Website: walmart
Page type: billing-address
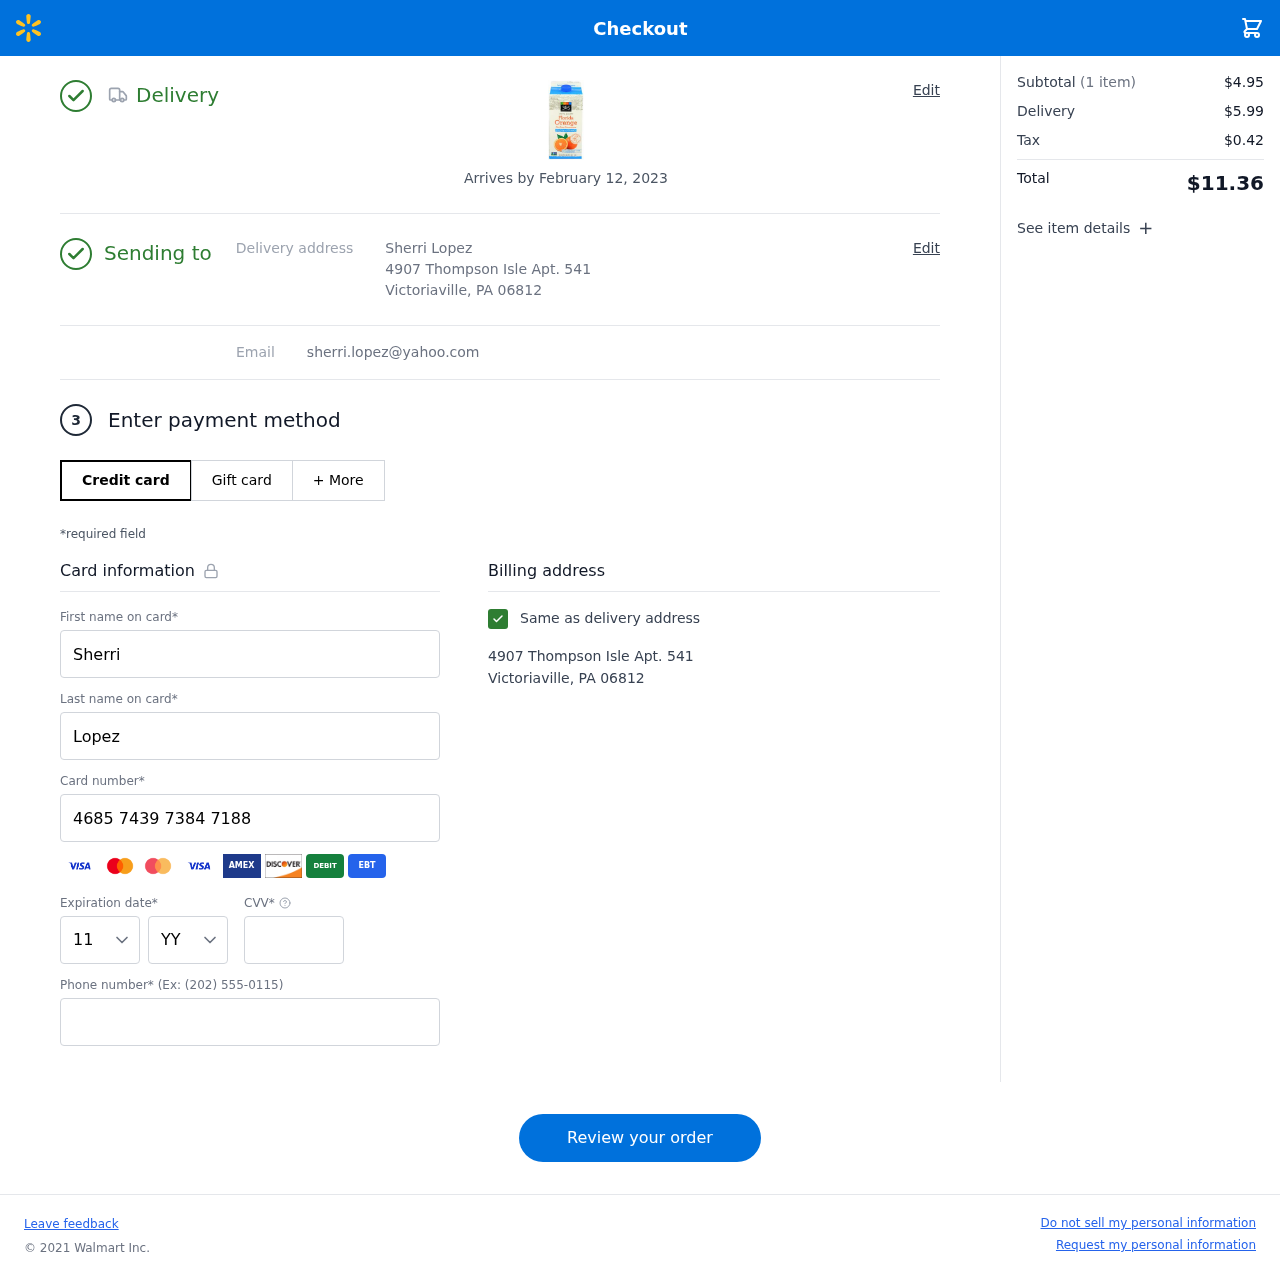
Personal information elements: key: PII_CARD_CVV
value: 458
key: PII_CARD_EXPIRY_MONTH
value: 11
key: PII_CARD_EXPIRY_YEAR
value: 27
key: PII_CARD_NUMBER
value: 4685 7439 7384 7188
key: PII_EMAIL
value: sherri.lopez@yahoo.com
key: PII_FIRSTNAME
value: Sherri
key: PII_FULLNAME
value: Sherri Lopez
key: PII_LASTNAME
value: Lopez
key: PII_PHONE
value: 3277244952
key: PII_STREET
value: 4907 Thompson Isle Apt. 541
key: PII_CITY_STATE_ZIP
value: Victoriaville, PA 06812
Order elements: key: ORDER_DELIVERY_DATE
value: Arrives by February 12, 2023
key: ORDER_NUM_ITEMS
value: (1 item)
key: ORDER_SUBTOTAL
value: $4.95
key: ORDER_SHIPPING_COST
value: $5.99
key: ORDER_TAX
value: $0.42
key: ORDER_TOTAL
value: $11.36